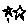
Label: star